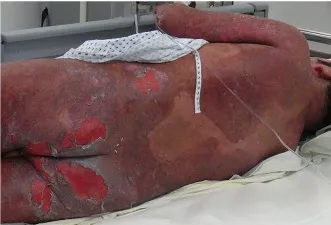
Evolution of the severe skin reaction on the back and buttocks. Epidermal detachment: areas of detachable skin to a lesser extent (3 August 2017) compared to the reaction 1 month before.
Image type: medical_photograph (skin_photograph)